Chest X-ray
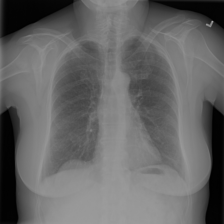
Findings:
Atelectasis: negative
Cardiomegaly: negative
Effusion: negative
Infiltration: positive
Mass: negative
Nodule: negative
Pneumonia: negative
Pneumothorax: negative
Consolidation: negative
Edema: negative
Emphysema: negative
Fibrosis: negative
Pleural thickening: negative
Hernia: negative